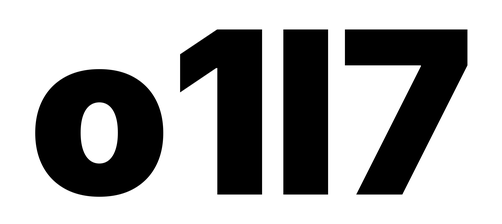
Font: Inter_Black